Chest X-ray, PA view. Patient: 15 years old, sex F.
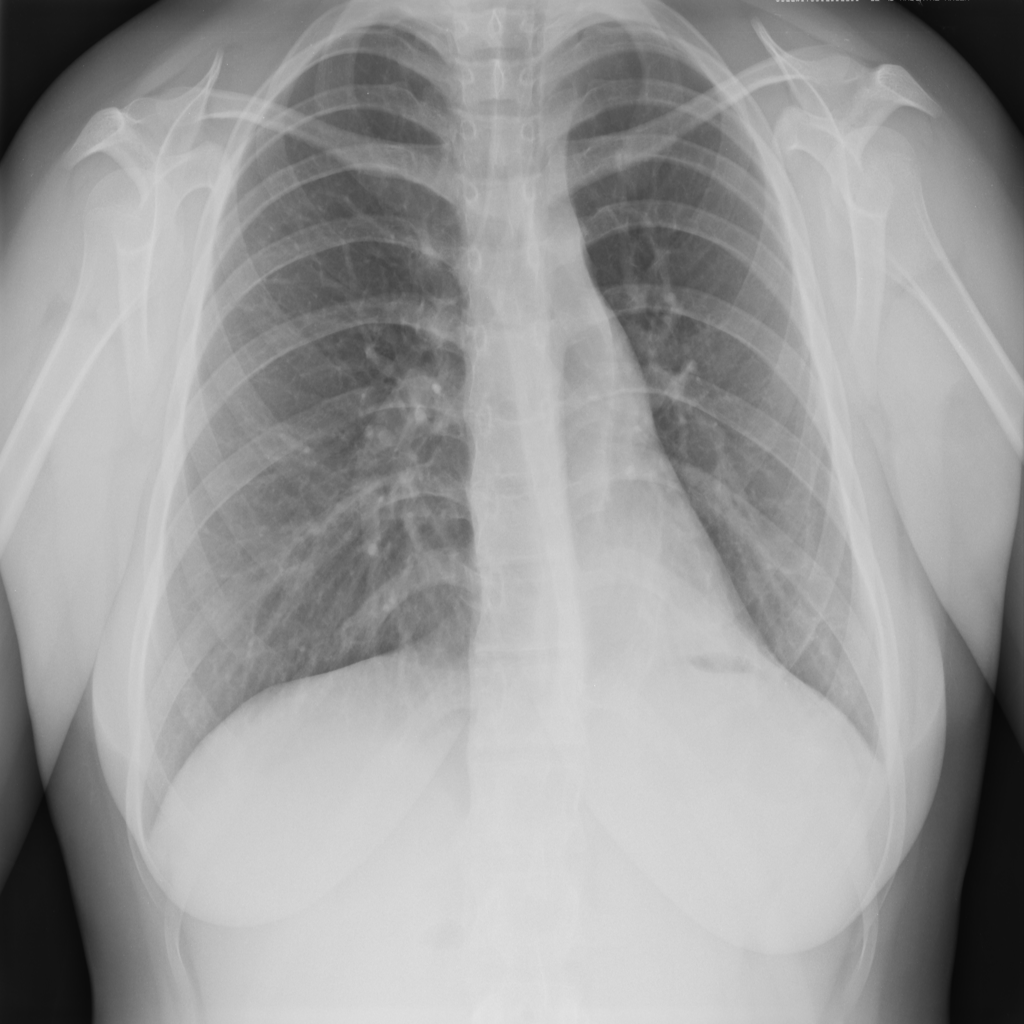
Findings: No Finding